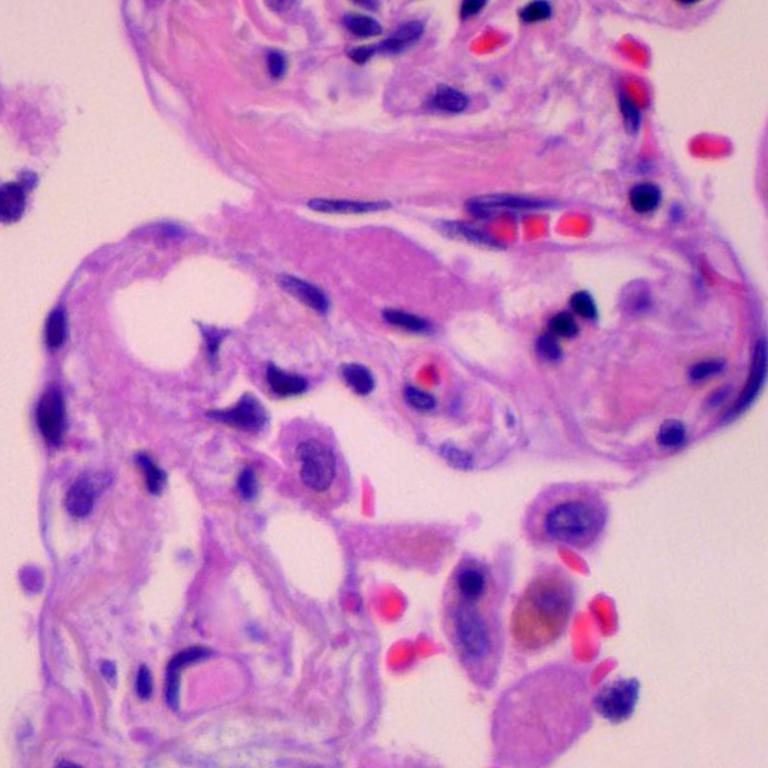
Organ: lung
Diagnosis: benign